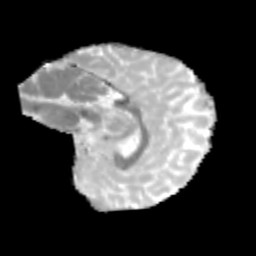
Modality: MD
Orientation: sagittal
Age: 9
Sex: female
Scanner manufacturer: siemens
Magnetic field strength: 3 T
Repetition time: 3.8 s
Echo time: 0.07 s